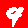
Digit: 4